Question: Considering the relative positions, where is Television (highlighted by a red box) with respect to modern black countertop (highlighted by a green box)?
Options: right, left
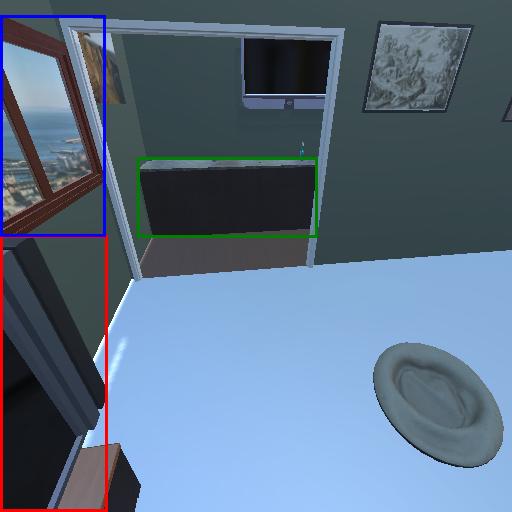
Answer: right